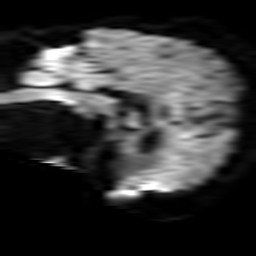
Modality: TRACE
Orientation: sagittal
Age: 65
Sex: male
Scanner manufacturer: philips
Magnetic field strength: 3 T
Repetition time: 3.072 s
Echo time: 0.076 s